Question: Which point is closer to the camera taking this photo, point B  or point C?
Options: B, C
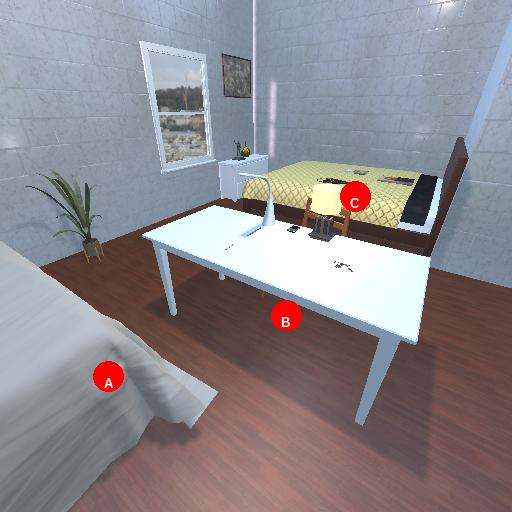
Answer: B